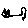
Label: cat